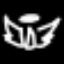
Label: angel